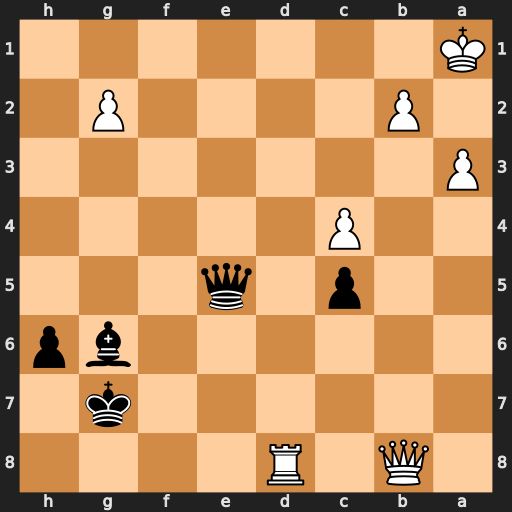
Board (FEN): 1Q1R4/6k1/6bp/2p1q3/2P5/P7/1P4P1/K7
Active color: b
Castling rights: -
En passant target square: -
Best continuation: Qe1+ Ka2 Qb1+ Kb3 Qc2+